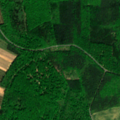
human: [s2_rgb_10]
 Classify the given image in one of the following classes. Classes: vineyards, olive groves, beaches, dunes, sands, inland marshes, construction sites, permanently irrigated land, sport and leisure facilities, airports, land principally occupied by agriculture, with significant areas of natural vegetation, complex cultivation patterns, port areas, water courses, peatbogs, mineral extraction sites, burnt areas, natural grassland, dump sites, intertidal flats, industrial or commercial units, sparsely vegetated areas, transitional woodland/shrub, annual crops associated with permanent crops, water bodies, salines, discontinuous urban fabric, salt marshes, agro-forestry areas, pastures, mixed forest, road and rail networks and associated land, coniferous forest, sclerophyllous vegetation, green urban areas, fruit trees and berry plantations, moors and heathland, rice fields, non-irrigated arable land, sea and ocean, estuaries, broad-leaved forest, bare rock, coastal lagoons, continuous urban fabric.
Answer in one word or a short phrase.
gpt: non-irrigated arable land, complex cultivation patterns, broad-leaved forest, mixed forest